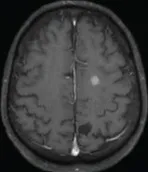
There was a slight reduction of the lesions after 3 months of ceritinib.
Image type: radiology (mri)